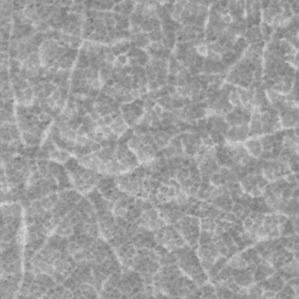
Label: frost